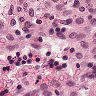
Metastatic tissue present: no